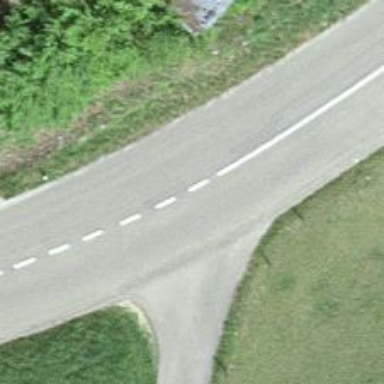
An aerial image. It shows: Secondary road.